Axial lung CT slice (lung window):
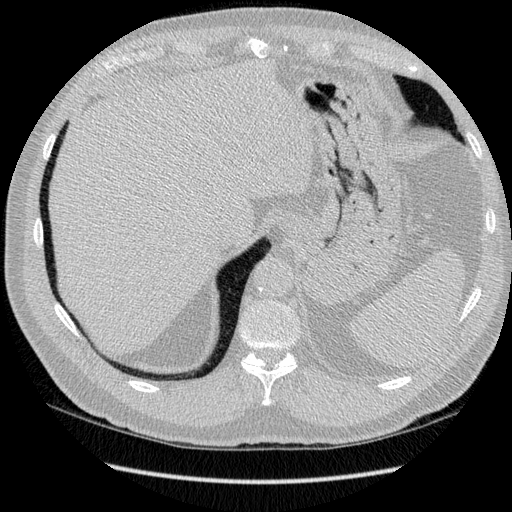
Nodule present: no